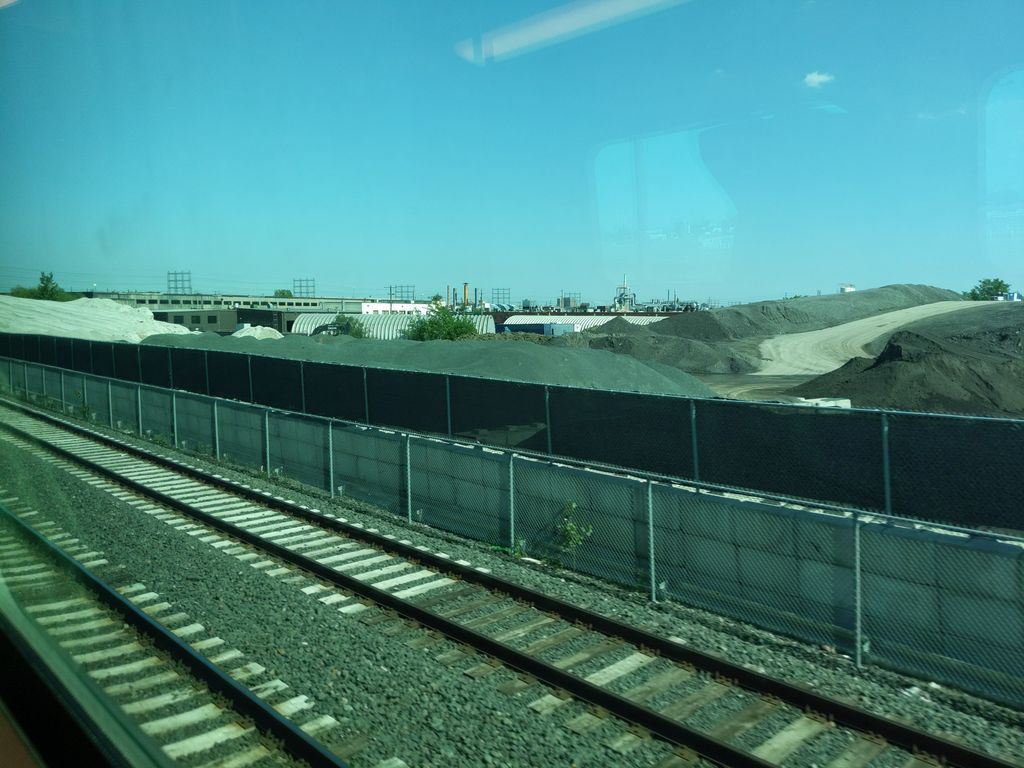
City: toronto